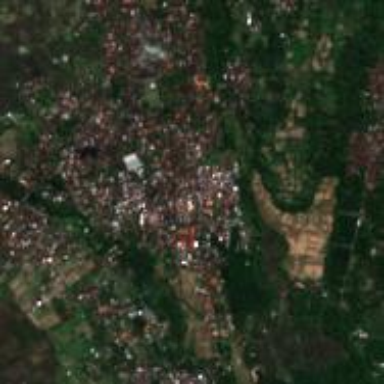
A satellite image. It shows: Town.